Question: I want to resize JTable inside JTabbedPane, but i have no clue how to do that. currently my JTab only display JTable on default size.

currently my code is like this
'''
JTabbedPane tabbedPane = new JTabbedPane(JTabbedPane.TOP);
tabbedPane.setBounds(0, 0, 434, 262);
frame.getContentPane().add(tabbedPane);
JPanel panel = new JPanel();
panel.setLayout(null);
Object rowData[][] = {
{ "Row1-Column1", "Row1-Column2", "", "", "", "", "" },
{ "Row1-Column1", "Row1-Column2", "", "", "", "", "" },
{ "Row1-Column1", "Row1-Column2", "", "", "", "", "" },
{ "Row1-Column1", "Row1-Column2", "", "", "", "", "" },
{ "Row1-Column1", "Row1-Column2", "", "", "", "", "" },
{ "Row2-Column1", "Row2-Column2", "Row2-Column3", "", "", "",
"", "" } };
Object columnNames[] = { "Column One", "Column Two", "Column Three",
"", "", "", "" };
JTable table = new JTable(rowData, columnNames);
JScrollPane scrollPane = new JScrollPane(table);
tabbedPane.addTab("table", null, scrollPane, null);
'''
here is my full code = <URL>
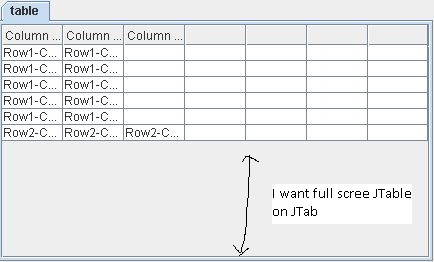
Answer: This code can help you to set row height of your table .
'''
table.setRowHeight(anInteger);
'''
In addition you know that with this code you can have your pleasant height of your jtabel:
'''
int scrollPaneHeight = scrollPane.getHeight();
'''
So you want every row has this height :
'''
int spaceForRows = scrollPaneHeight -heightOfheaderOfTabel;
float rowH =(float) spaceForRows / (rowData.length );
'''
But as you know when you re-size your jframe and consequently your scrollPane and your table can not be full screen twice. So you most use a componentListener . So when your component is re-sizing your code calculate rowH twice.
complete code is
'''
public static void main(String[] args) {
// TODO Auto-generated method stub
final JFrame frame = new JFrame();
final JTabbedPane tabbedPane = new JTabbedPane(JTabbedPane.TOP);
frame.setContentPane(tabbedPane);
final Object rowData[][] = {
{ "Row1-Column1", "Row1-Column2", "", "", "", "", "" },
{ "Row1-Column1", "Row1-Column2", "", "", "", "", "" },
{ "Row1-Column1", "Row1-Column2", "", "", "", "", "" },
{ "Row1-Column1", "Row1-Column2", "", "", "", "", "" },
{ "Row1-Column1", "Row1-Column2", "", "", "", "", "" },
{ "Row2-Column1", "Row2-Column2", "Row2-Column3", "", "", "",
"", "" } };
Object columnNames[] = { "Column One", "Column Two", "Column Three",
"", "", "", "" };
final JTable table = new JTable(rowData, columnNames);
final JScrollPane scrollPane = new JScrollPane(table);
tabbedPane.addTab("table", null, scrollPane, null);
frame.setSize(new Dimension(500, 500));
tabbedPane.addComponentListener(new ComponentListener() {
@Override
public void componentShown(ComponentEvent arg0) {
// TODO Auto-generated method stub
}
@Override
public void componentResized(ComponentEvent arg0) {
// TODO Auto-generated method stub
int scrollPaneHeight = scrollPane.getHeight();
JTableHeader header = table.getTableHeader();
int heightOfheaderOfTabel = header.getHeight();
int spaceForRows = scrollPaneHeight - heightOfheaderOfTabel;
float rowH = (float) spaceForRows / (rowData.length);
table.setRowHeight((int) rowH);
}
@Override
public void componentMoved(ComponentEvent arg0) {
// TODO Auto-generated method stub
}
@Override
public void componentHidden(ComponentEvent arg0) {
// TODO Auto-generated method stub
}
});
frame.setVisible(true);
}
'''